Question: Not sure how I have never noticed this before but in Notepad++ zero and capital O is the same. I just had to type in a serial from one computer to another and was reading it from Notepad++.
What do you have to do to set Notepad++ to differentiate between the two?
The image below has both zero and o chars. Are my eyes failing me?

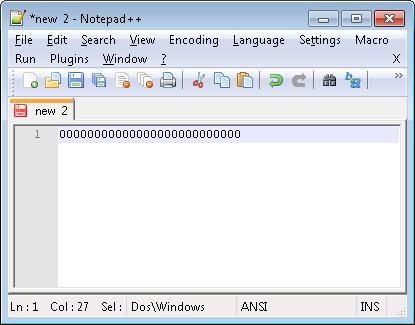
Answer: They differ in my installation. Change your Notepad++ configuration to use a font that makes the difference between the two more obvious. Settings -> Style Configurator
<URL> puts a slash through the zeros, making it really obvious.